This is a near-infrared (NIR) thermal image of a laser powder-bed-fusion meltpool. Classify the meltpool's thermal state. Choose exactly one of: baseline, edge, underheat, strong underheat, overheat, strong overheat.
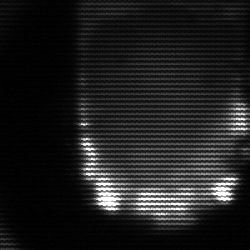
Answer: baseline